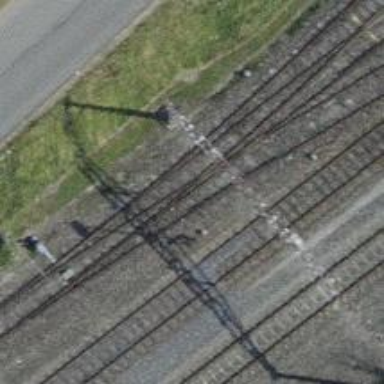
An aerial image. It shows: Single-track electrified railway service yard with contact line for trains.